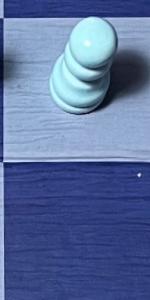
Label: Empty